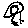
Label: bird